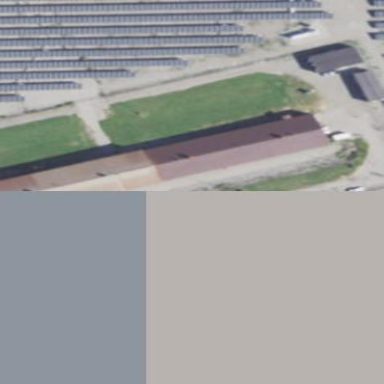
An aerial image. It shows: Industrial building.